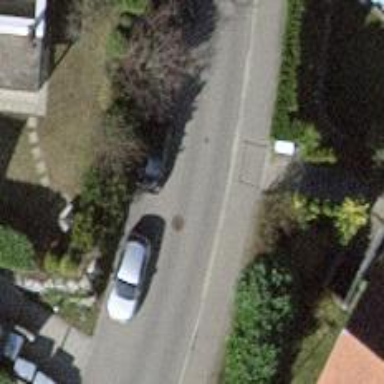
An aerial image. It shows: Road with steps.